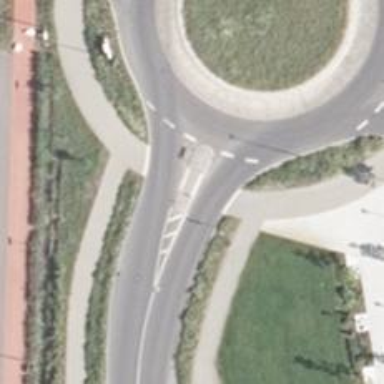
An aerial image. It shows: Tertiary road with asphalt surface and cycle track.